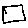
Label: square